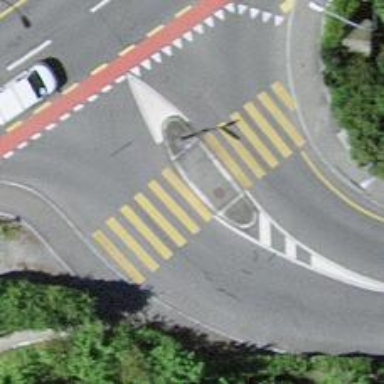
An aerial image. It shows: Kerb barrier.